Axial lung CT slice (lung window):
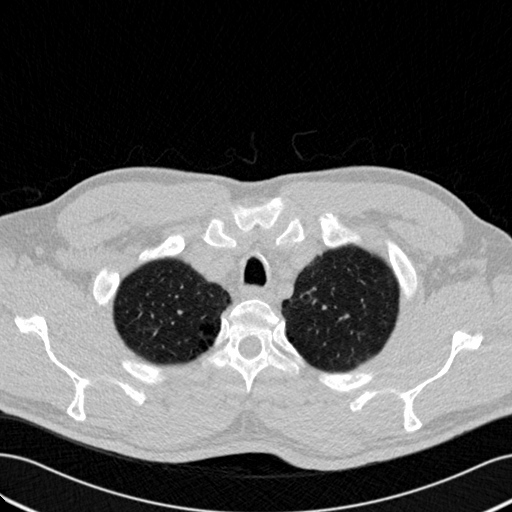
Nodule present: no